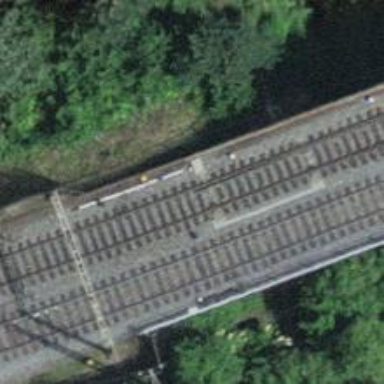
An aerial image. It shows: Railway switch with the turnout on the left side.